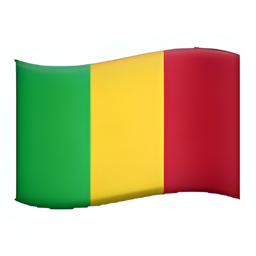
Name: flag for mali
Emoji: 🇲🇱
Group: Flags
Sub-group: country-flag